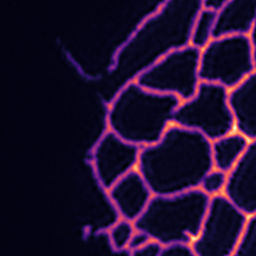
Label: Super-resolution ER image